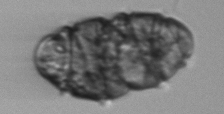
Label: Margalefidinium